Question: I have a listview that I'm populating with data and I'm trying to get my layout to look like this:

Is there a way to create this while using Linear or Relative layouts? I tried with TableRows and while it works, it leaves a gap between for the column that divides the left from the right and it doesn't look appealing at all.
Not too sure where to get started....any help is greatly appreciated.
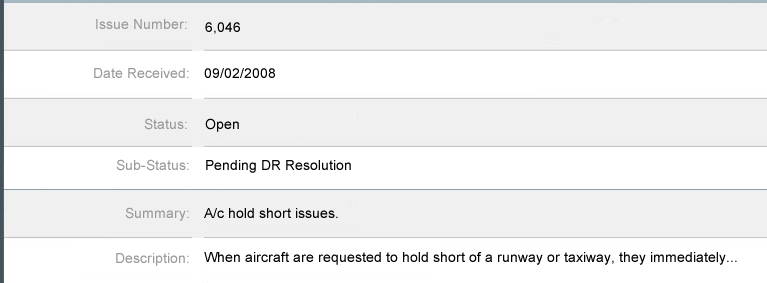
Answer: I created a layout with your firsts 2 rows:
'''
<?xml version="1.0" encoding="utf-8"?>
<RelativeLayout xmlns:android="http://schemas.android.com/apk/res/android"
android:layout_width="match_parent"
android:layout_height="match_parent" >
<LinearLayout
android:id="@+id/linearLayout1"
android:layout_width="wrap_content"
android:layout_height="wrap_content"
android:layout_alignParentLeft="true"
android:layout_alignParentTop="true"
android:gravity="right"
android:orientation="vertical" >
<TextView
android:layout_width="wrap_content"
android:layout_height="wrap_content"
android:text="Issue Number:"
android:textAppearance="?android:attr/textAppearanceLarge" />
<TextView
android:layout_width="wrap_content"
android:layout_height="wrap_content"
android:text="Date Received:"
android:textAppearance="?android:attr/textAppearanceLarge" />
</LinearLayout>
<LinearLayout
android:layout_width="wrap_content"
android:layout_height="wrap_content"
android:layout_marginLeft="8dp"
android:layout_toRightOf="@+id/linearLayout1"
android:gravity="left"
android:orientation="vertical" >
<TextView
android:layout_width="wrap_content"
android:layout_height="wrap_content"
android:text="6,046"
android:textAppearance="?android:attr/textAppearanceLarge" />
<TextView
android:layout_width="wrap_content"
android:layout_height="wrap_content"
android:text="09/02/2008"
android:textAppearance="?android:attr/textAppearanceLarge" />
</LinearLayout>
</RelativeLayout>
'''